Question: Quite often when there are many other applications running, Tortoise SVN's unified diff viewer can fail to show up - . But after closed some other applications, this diff viewer act normally again. I suspect this is related to the available GDI resources left in system, according to my observation, though in fact any other applications (even heavy resource consumers like MSWord/Excel...) can start without problem.
Has anyone got any idea of solving this?
OS: Windows XP SP3
TortoiseSVN 1.6.16

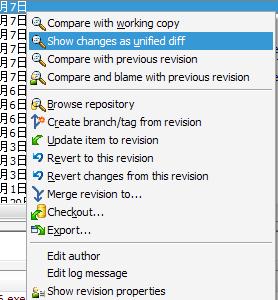
Answer: Tried use TortoiseUDiff.exe from TortoiseSVN 1.7.10 and problem solved. Seems should be bug in 1.6.16.